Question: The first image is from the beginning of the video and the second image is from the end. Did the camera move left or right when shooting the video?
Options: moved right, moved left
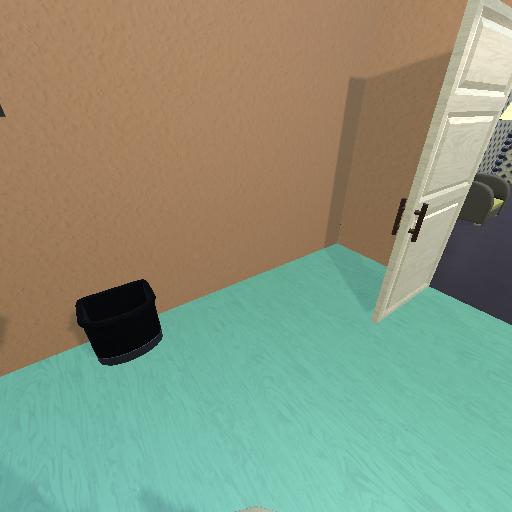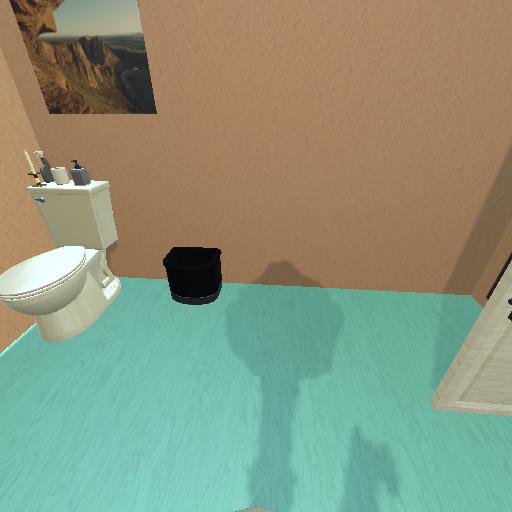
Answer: moved right